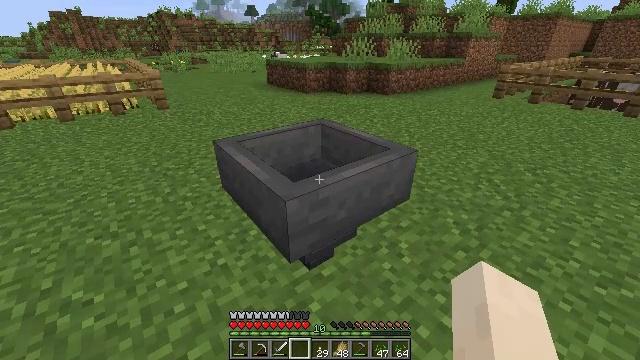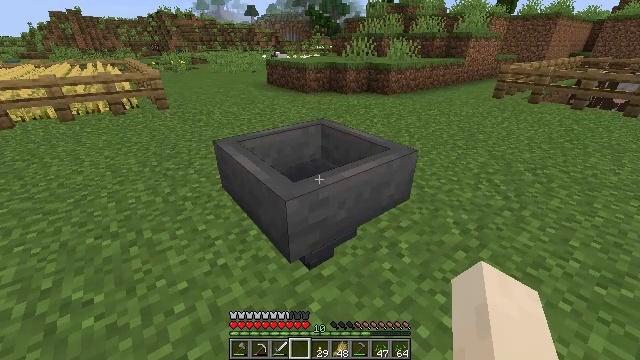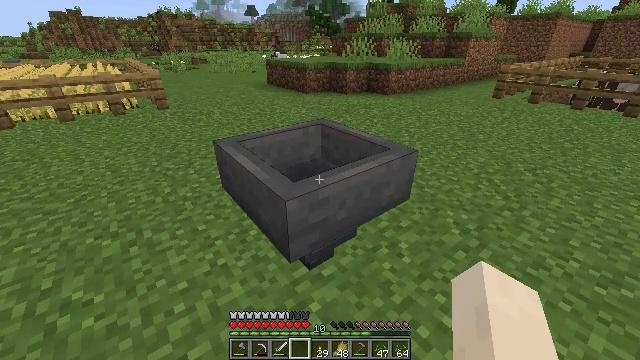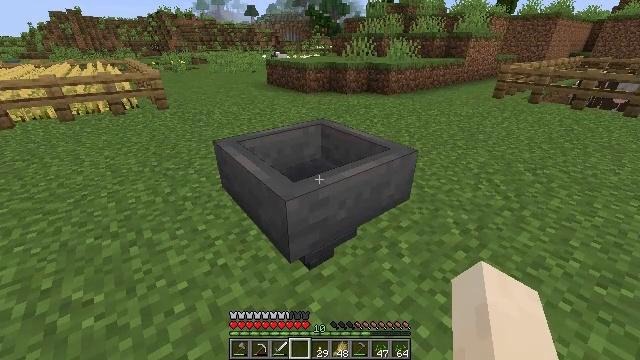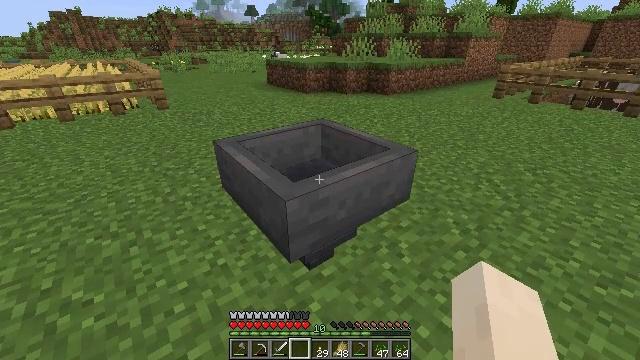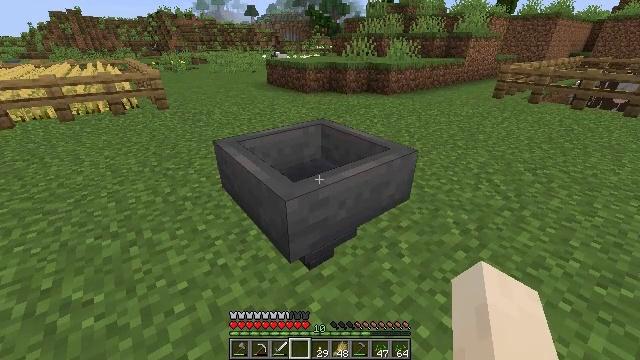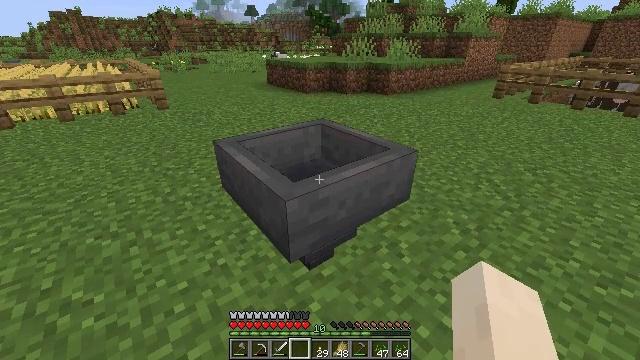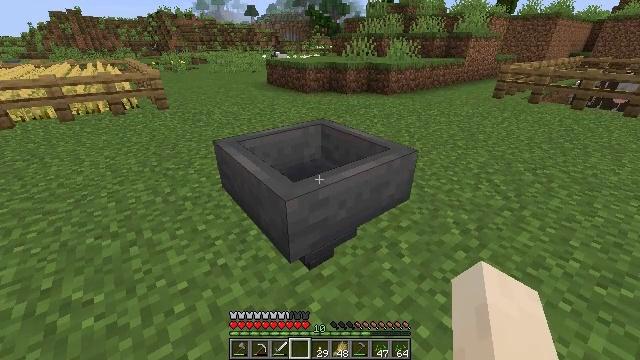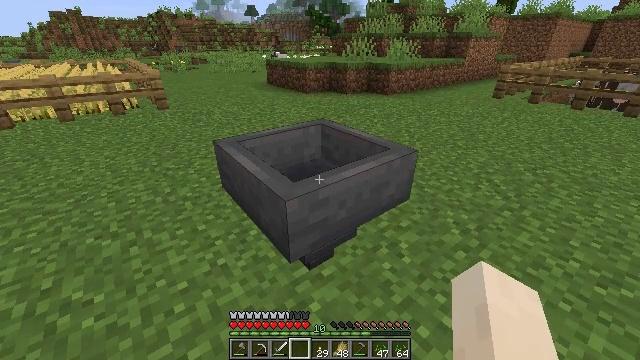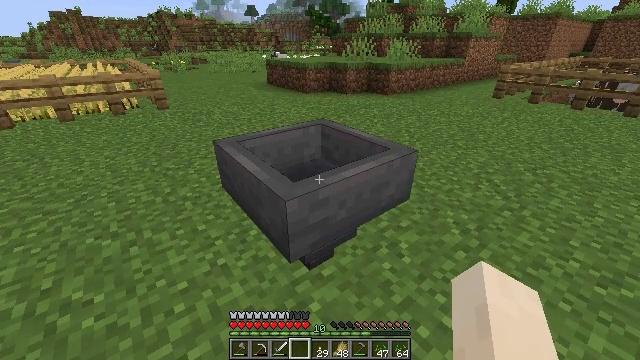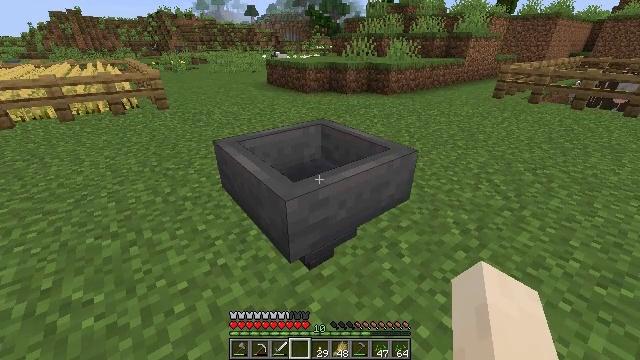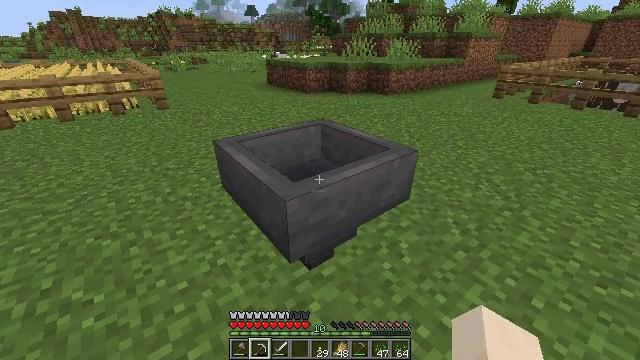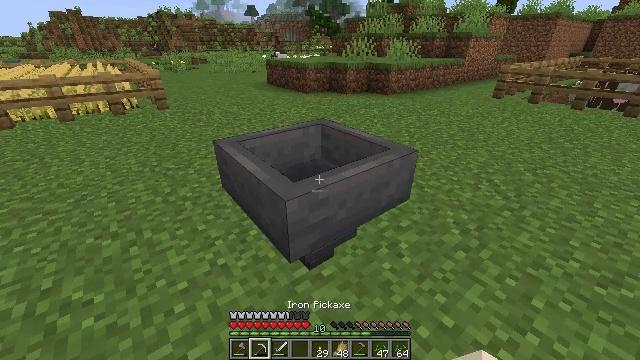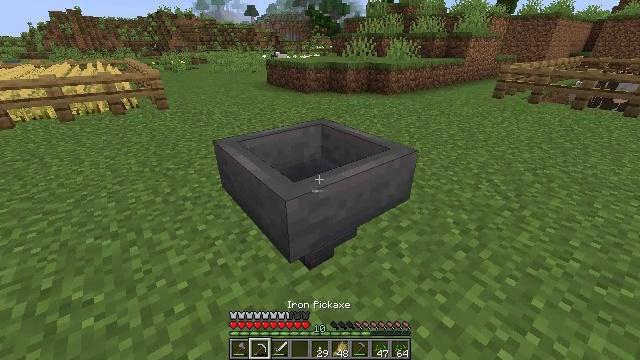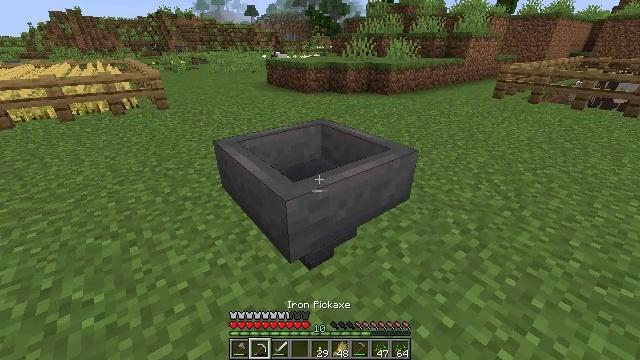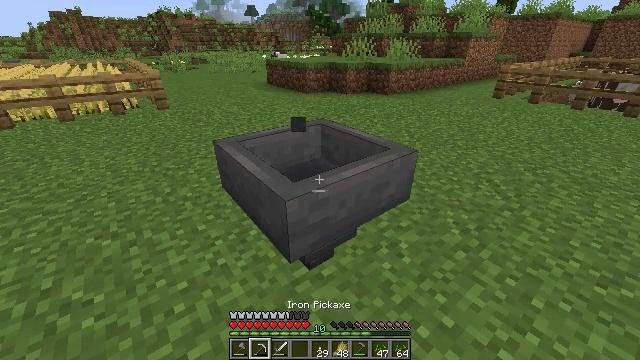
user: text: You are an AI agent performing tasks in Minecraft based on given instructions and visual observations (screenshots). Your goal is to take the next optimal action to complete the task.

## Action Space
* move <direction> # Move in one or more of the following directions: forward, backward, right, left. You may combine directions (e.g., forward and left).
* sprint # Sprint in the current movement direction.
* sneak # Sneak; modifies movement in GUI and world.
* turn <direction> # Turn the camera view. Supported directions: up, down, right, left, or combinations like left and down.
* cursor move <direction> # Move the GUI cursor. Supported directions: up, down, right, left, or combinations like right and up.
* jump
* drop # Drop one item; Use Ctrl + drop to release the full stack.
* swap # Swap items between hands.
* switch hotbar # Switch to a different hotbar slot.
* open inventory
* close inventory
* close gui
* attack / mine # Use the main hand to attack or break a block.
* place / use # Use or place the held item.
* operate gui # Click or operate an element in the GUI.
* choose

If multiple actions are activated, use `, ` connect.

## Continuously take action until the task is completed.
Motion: motion action
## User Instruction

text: Get the hopper into inventory.
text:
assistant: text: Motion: no_op
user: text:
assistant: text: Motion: no_op
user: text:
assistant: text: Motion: no_op
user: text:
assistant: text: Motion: no_op
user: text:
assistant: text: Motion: no_op
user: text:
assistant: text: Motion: no_op
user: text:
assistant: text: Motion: no_op
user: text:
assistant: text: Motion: no_op
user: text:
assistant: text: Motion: no_op
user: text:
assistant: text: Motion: no_op
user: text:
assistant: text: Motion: switch to hotbar 2
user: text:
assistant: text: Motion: switch to hotbar 2
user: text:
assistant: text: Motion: switch to hotbar 2
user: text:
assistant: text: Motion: no_op
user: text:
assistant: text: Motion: attack / mine
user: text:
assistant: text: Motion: attack / mine
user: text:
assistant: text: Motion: attack / mine
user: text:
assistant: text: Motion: attack / mine
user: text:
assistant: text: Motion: attack / mine
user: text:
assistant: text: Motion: attack / mine
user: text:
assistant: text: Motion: attack / mine
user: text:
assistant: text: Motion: attack / mine
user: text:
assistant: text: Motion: attack / mine
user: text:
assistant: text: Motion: attack / mine
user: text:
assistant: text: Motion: attack / mine
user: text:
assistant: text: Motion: attack / mine
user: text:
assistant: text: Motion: attack / mine
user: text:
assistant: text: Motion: attack / mine
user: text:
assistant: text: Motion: attack / mine
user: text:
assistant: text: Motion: attack / mine